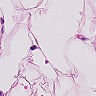
Metastatic tissue present: no